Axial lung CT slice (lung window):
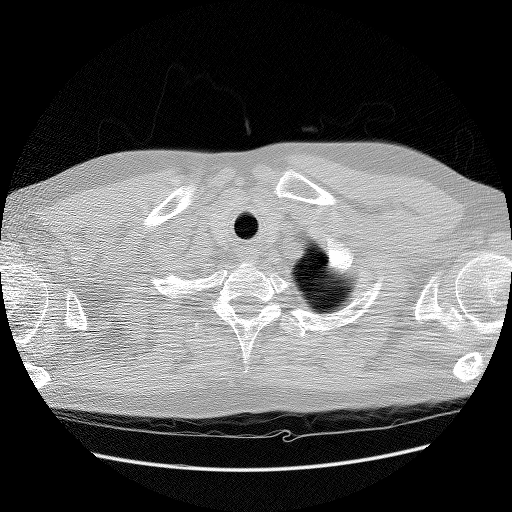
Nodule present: no